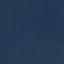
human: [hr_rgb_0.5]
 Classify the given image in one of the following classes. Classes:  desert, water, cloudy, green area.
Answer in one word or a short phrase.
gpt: water